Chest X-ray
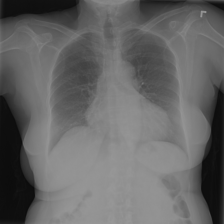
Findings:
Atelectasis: negative
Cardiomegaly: positive
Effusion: negative
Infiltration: negative
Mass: negative
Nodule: negative
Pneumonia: negative
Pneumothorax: negative
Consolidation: negative
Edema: negative
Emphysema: negative
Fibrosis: negative
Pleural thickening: negative
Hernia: negative